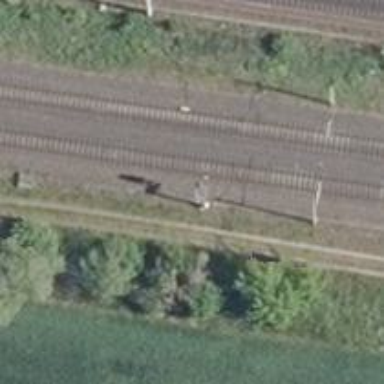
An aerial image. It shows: Railway signal.